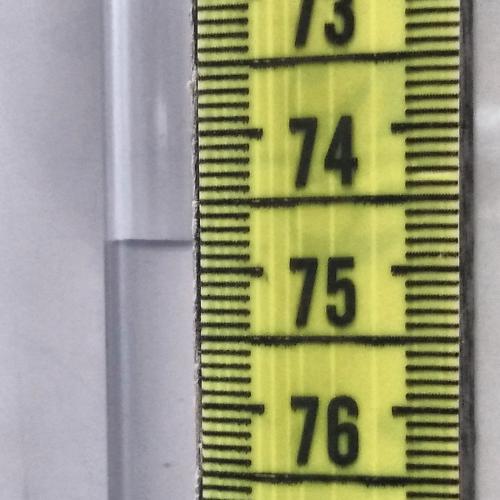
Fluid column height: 74.8 cm